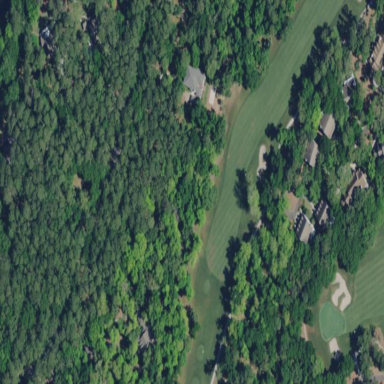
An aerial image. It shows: Rough grassy area used for golf.